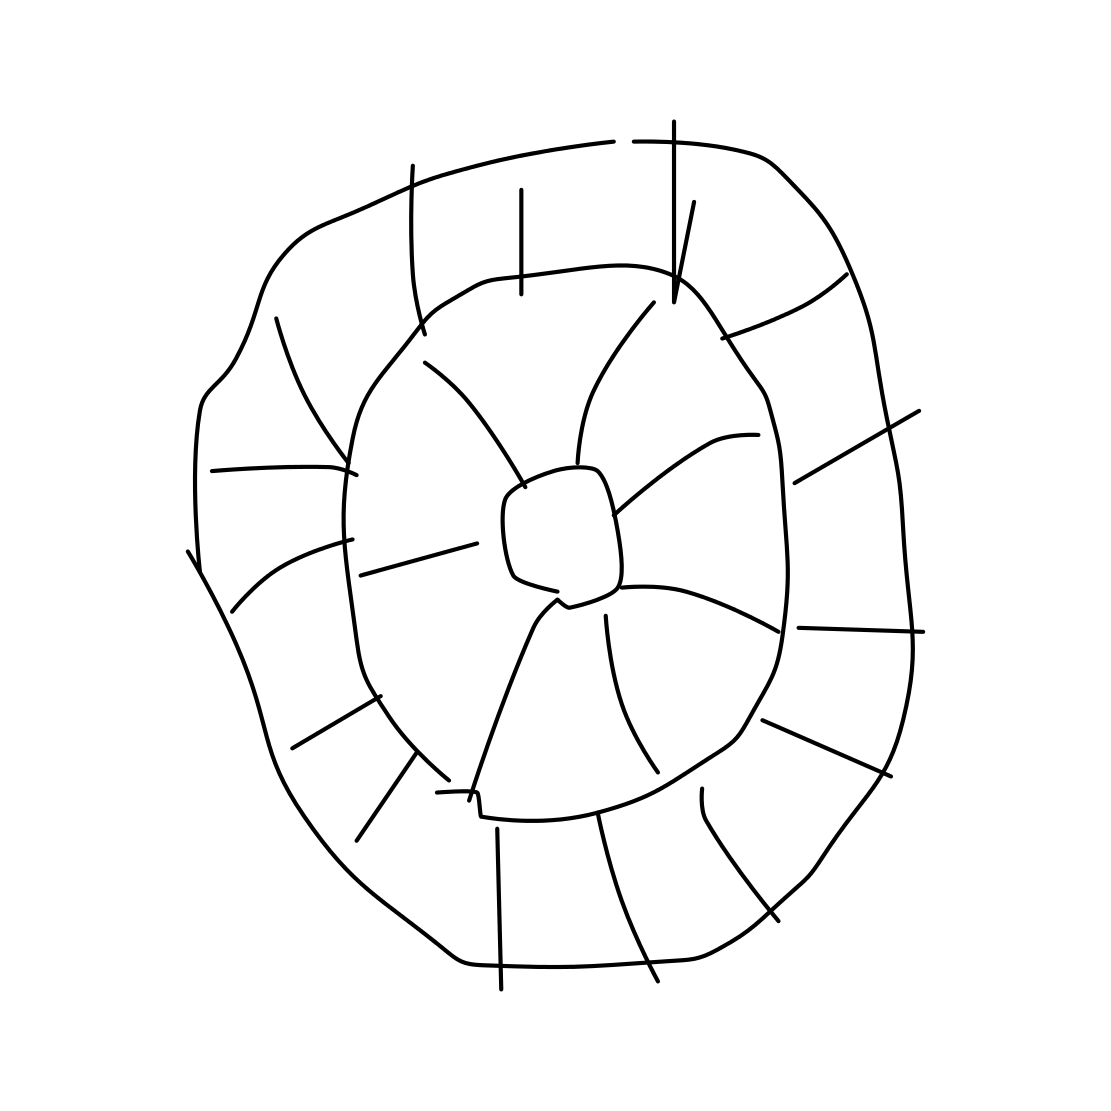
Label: tire